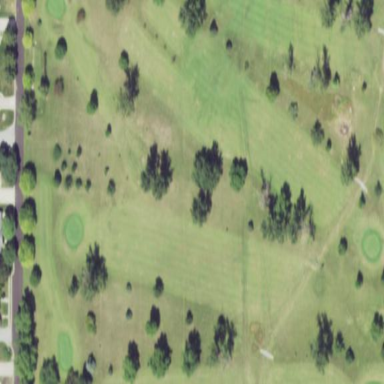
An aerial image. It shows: Area of rough grass used for golf.